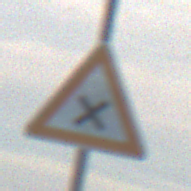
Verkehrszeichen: KreuzungOderEinmuendung
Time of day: SunriseSunset
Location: Outdoor (RoadRail)
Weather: PartlyCloudy
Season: NotSpecified
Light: Natural